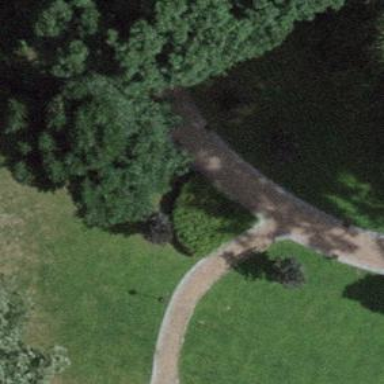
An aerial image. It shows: Bench.